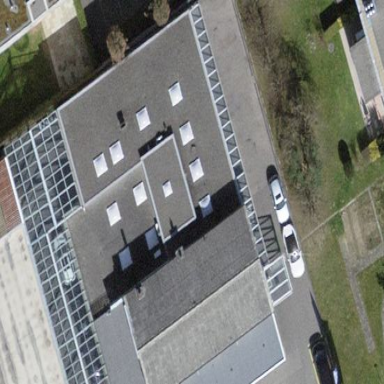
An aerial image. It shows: Fuel station located in manufacturing building with flat roof.